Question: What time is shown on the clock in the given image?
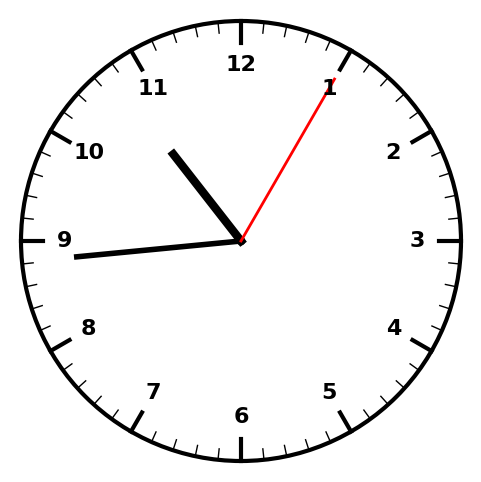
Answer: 10:44:05